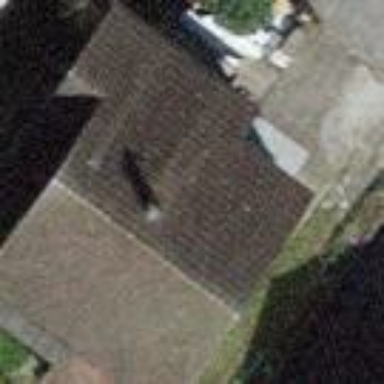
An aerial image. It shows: Building with tiled roof.